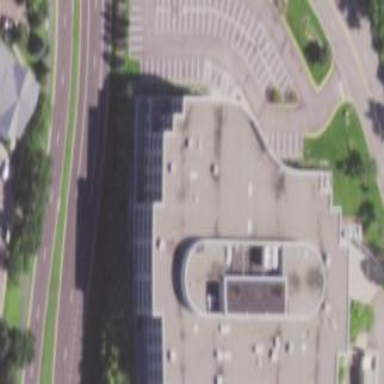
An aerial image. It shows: Office building.